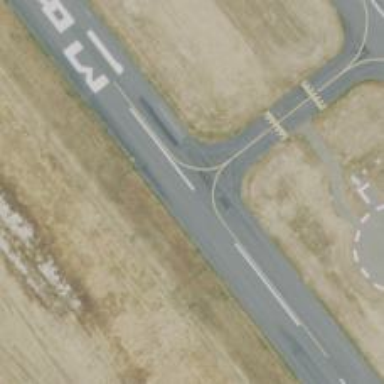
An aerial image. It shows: Asphalt runway at the airport.